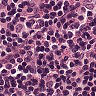
Metastatic tissue present: no